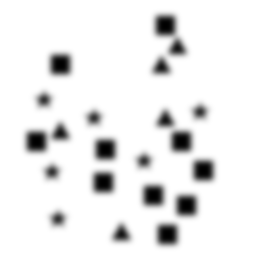
Squares: 10
Triangles: 5
Stars: 6
Total shapes: 21